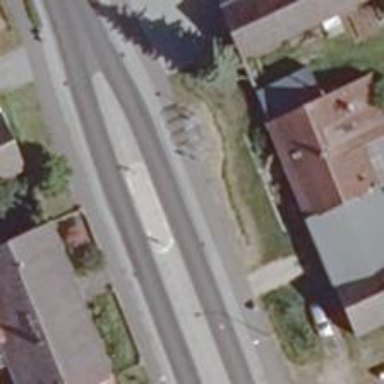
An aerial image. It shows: Public transport stop position.